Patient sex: M
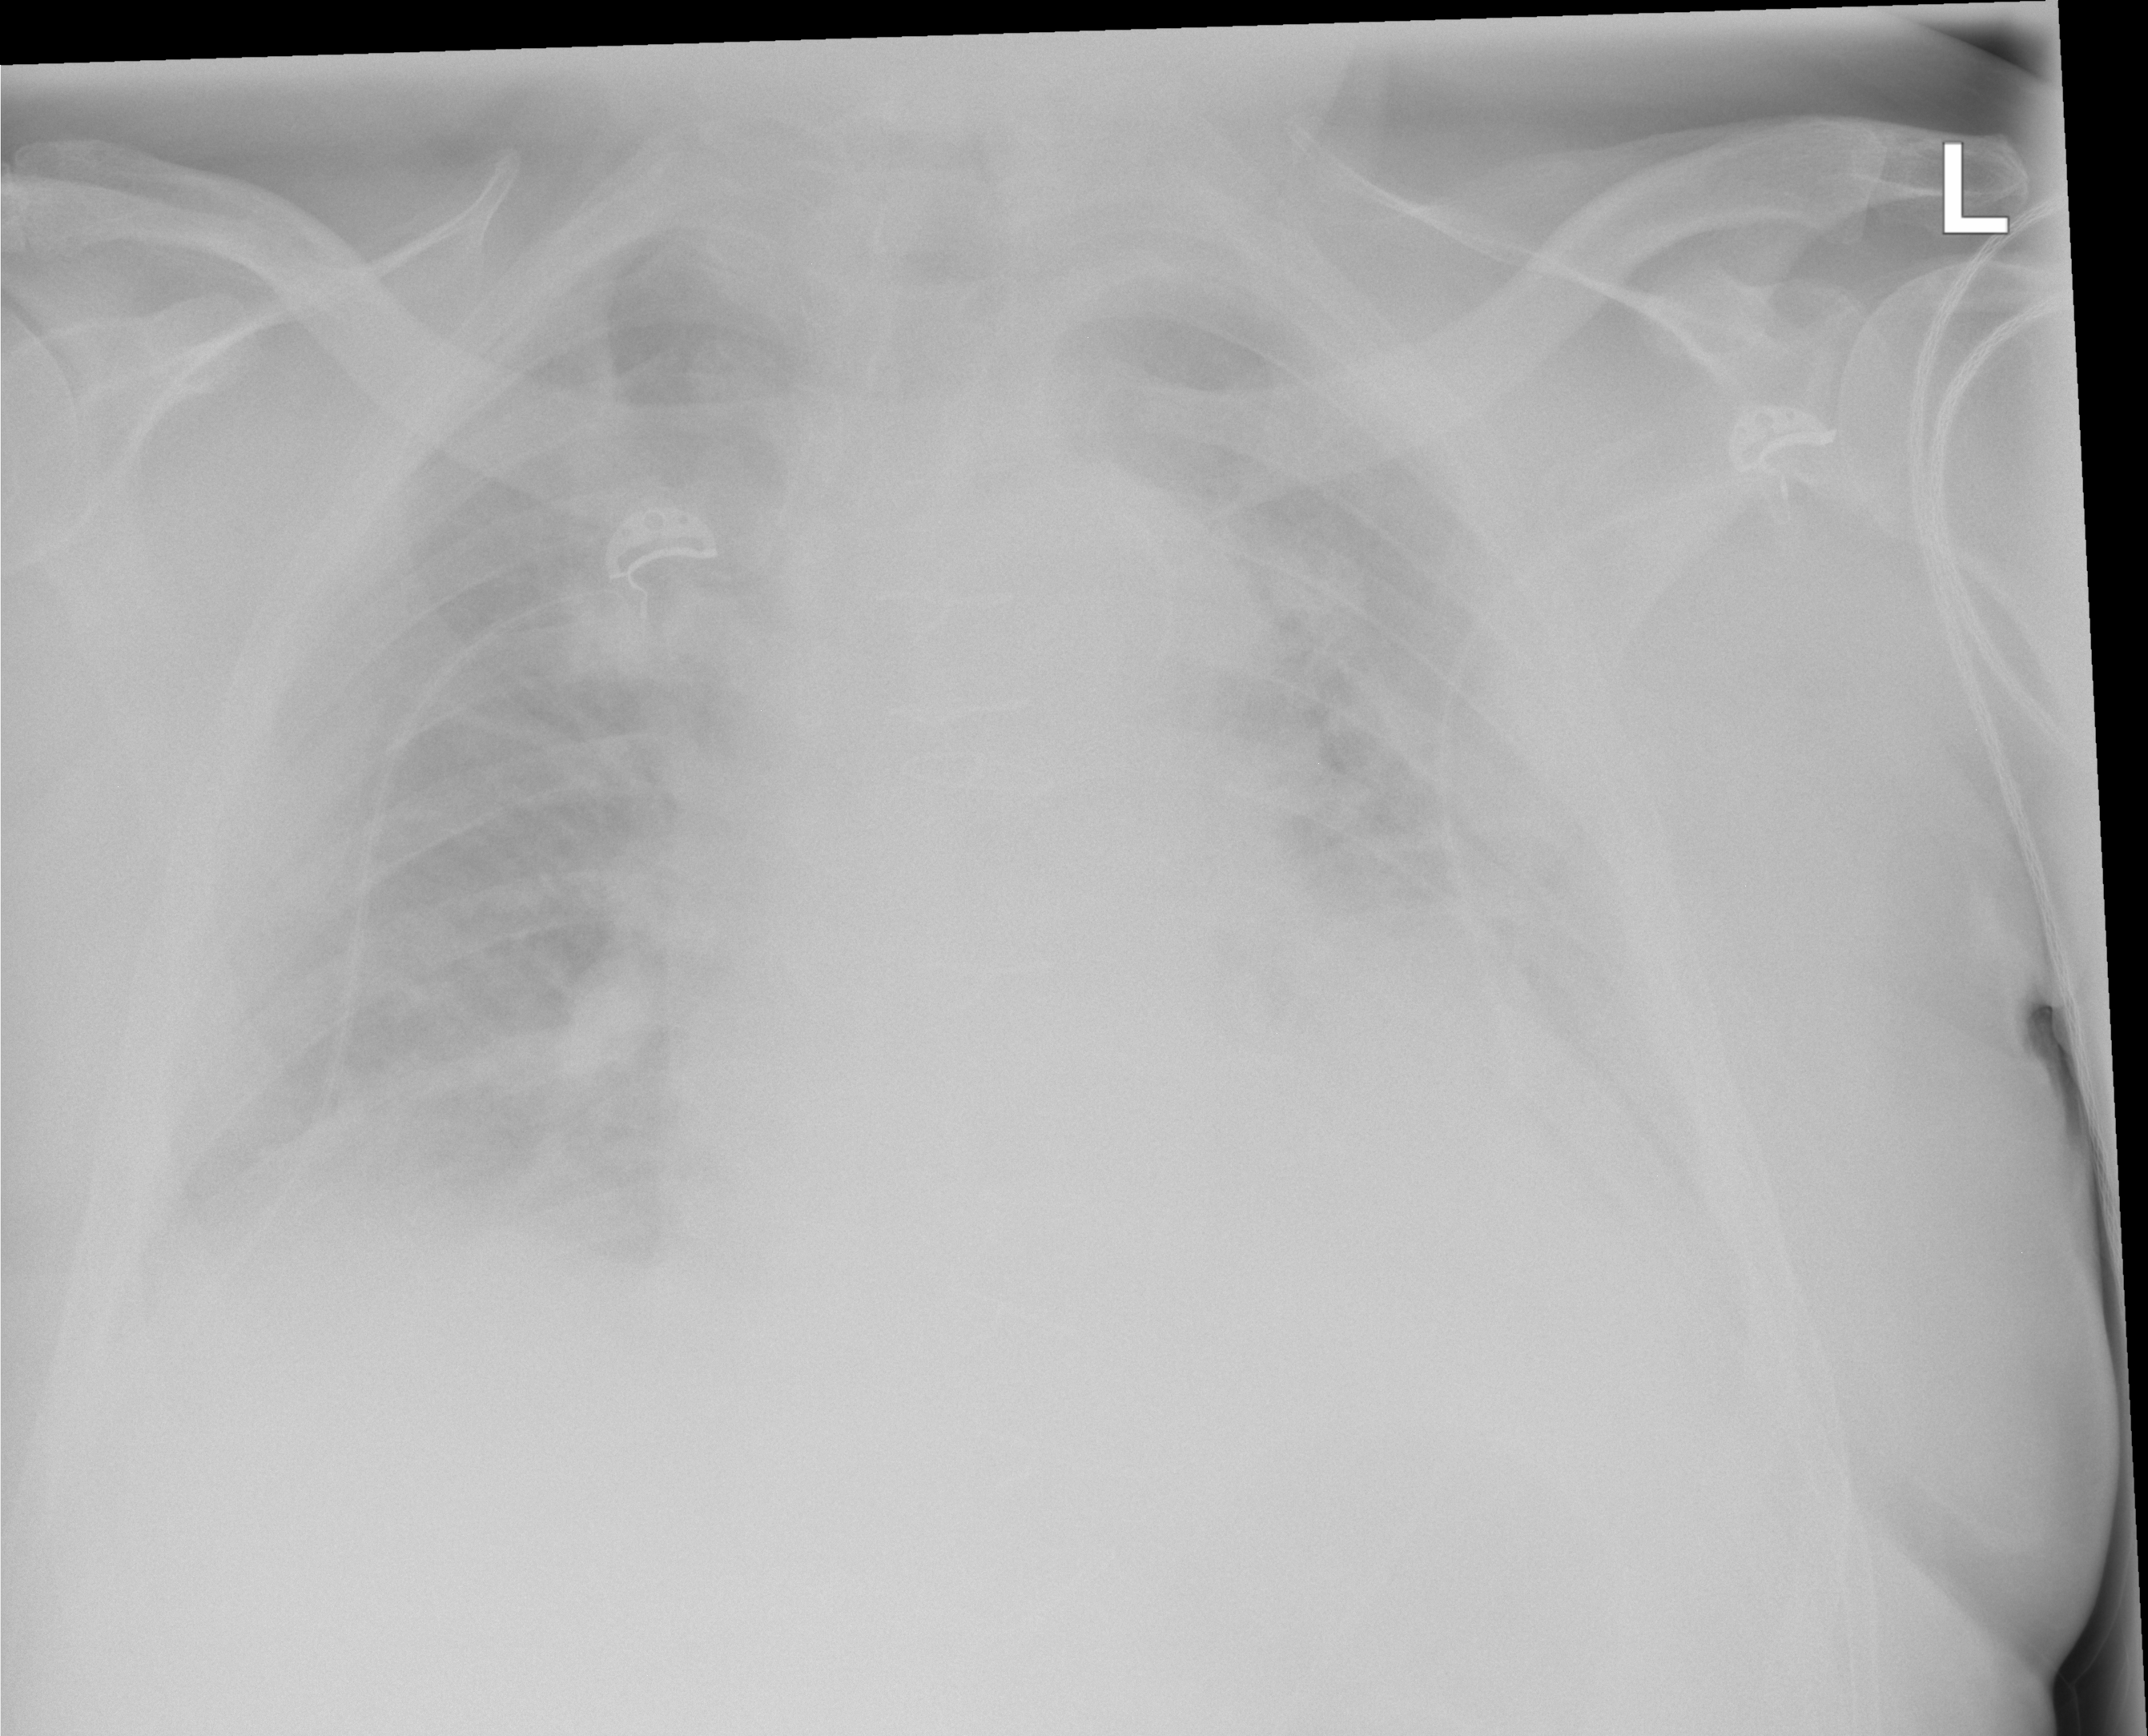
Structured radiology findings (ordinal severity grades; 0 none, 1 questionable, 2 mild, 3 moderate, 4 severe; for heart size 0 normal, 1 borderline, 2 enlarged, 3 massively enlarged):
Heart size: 2
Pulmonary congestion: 3
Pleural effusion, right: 2
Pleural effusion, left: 2
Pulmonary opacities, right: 2
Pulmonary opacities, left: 2
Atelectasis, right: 2
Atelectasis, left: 2